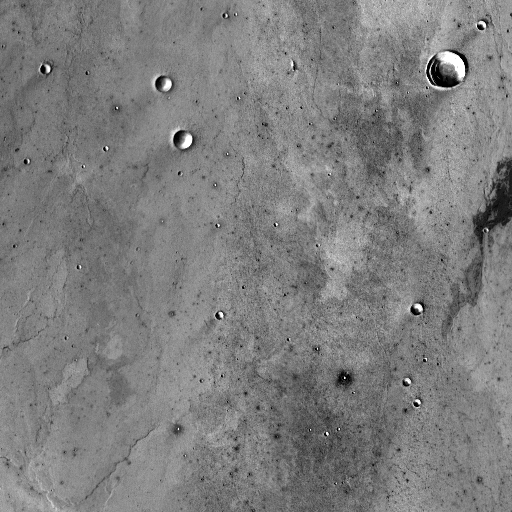
Crater classes present: Background, Other